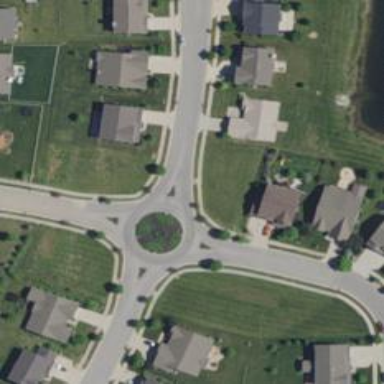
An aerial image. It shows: Unmarked road crossing.